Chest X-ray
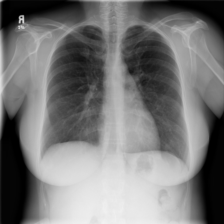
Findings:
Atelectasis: negative
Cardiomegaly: negative
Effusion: negative
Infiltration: positive
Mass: negative
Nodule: negative
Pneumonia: negative
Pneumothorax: negative
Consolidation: negative
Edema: negative
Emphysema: negative
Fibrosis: negative
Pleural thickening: negative
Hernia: negative